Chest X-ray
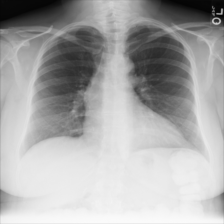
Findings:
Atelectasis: negative
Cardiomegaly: negative
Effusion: negative
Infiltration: negative
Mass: negative
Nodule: negative
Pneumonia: negative
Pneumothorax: negative
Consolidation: negative
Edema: negative
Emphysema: negative
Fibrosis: negative
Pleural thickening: negative
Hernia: negative